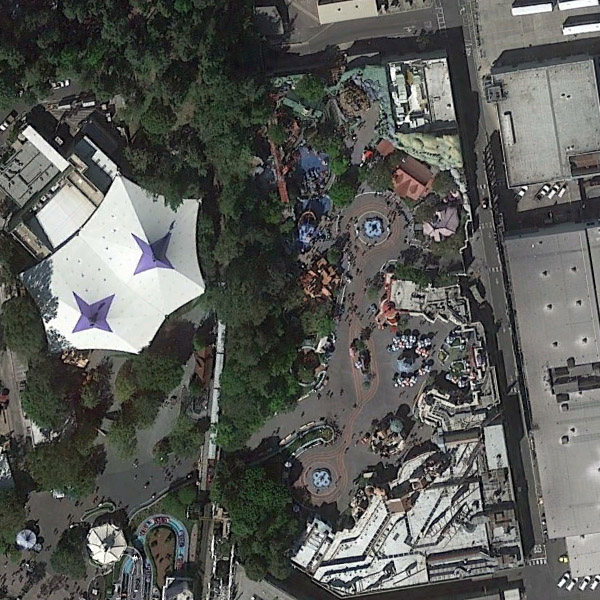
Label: Park